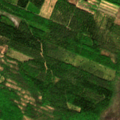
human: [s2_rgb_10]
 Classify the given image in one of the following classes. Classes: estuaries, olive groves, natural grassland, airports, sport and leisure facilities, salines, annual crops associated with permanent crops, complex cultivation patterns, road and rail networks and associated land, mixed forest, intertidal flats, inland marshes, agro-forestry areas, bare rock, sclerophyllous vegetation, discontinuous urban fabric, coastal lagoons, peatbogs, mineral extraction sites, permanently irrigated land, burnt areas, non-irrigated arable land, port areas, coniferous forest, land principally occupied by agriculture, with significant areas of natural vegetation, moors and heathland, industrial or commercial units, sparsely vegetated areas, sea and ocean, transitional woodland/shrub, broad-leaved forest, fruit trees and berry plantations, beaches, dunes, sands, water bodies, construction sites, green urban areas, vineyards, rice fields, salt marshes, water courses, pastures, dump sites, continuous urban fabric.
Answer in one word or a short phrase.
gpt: coniferous forest, mixed forest, transitional woodland/shrub, peatbogs